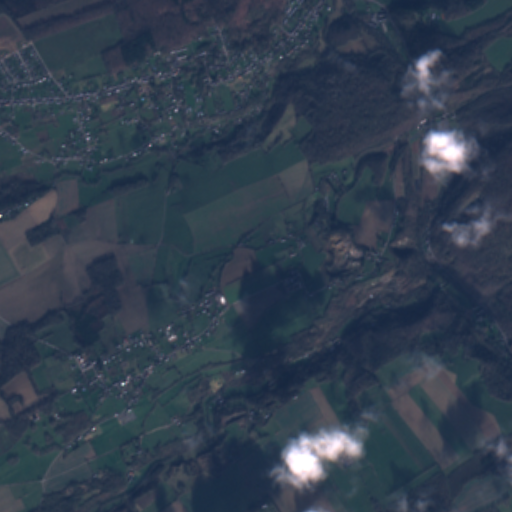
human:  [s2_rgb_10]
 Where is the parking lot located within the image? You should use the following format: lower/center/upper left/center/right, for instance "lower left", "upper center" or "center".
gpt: The parking lot is located in the upper center of the image.
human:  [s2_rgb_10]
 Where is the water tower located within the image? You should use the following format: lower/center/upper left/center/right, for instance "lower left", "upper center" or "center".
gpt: The water tower is located in the center of the image.
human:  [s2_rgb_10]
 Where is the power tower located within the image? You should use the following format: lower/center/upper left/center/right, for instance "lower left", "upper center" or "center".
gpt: There is no power tower in the image.